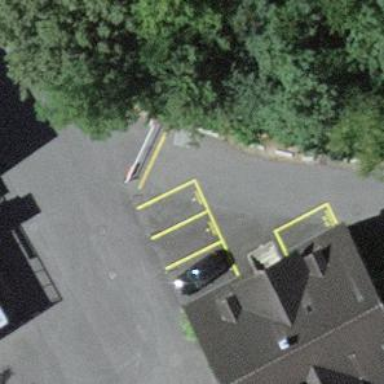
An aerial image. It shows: Lift gate barrier.